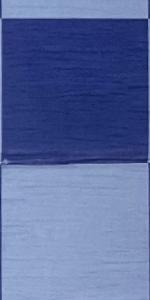
Label: Empty